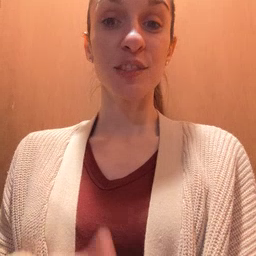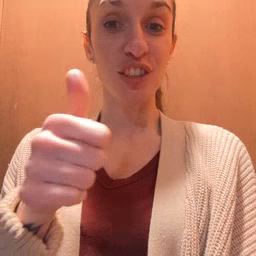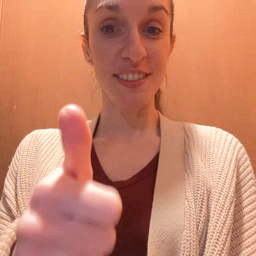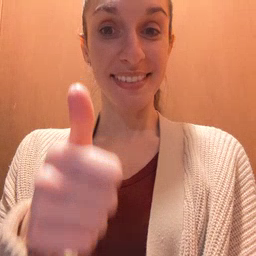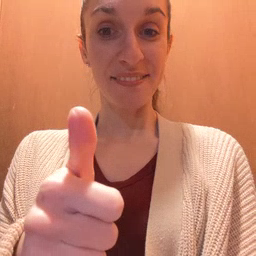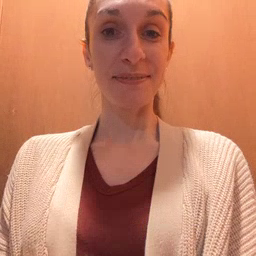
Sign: yourself